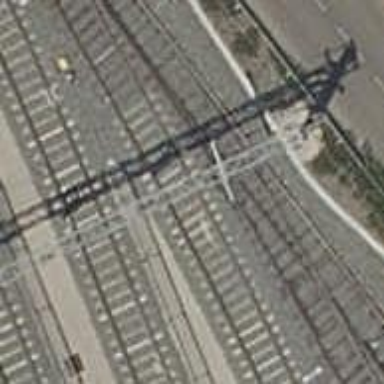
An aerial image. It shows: Rail yard with electrified contact lines for the trains.